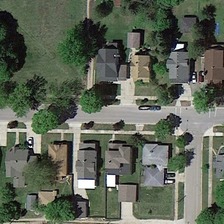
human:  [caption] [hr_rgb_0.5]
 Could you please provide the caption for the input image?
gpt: many buildings and green trees are in two sides of a road in a medium residential area .

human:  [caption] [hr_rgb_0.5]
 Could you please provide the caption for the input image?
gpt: many buildings and green trees are in two sides of a road in a medium residential area .

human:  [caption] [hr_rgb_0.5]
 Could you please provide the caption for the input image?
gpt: many buildings and green trees are in two sides of a road in a medium residential area .

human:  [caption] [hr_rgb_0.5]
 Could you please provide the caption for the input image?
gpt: many buildings and green trees are in two sides of a road in a medium residential area .

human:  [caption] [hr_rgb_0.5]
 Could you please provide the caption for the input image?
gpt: many buildings and green trees are in two sides of a road in a medium residential area .